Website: macys
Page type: gifting
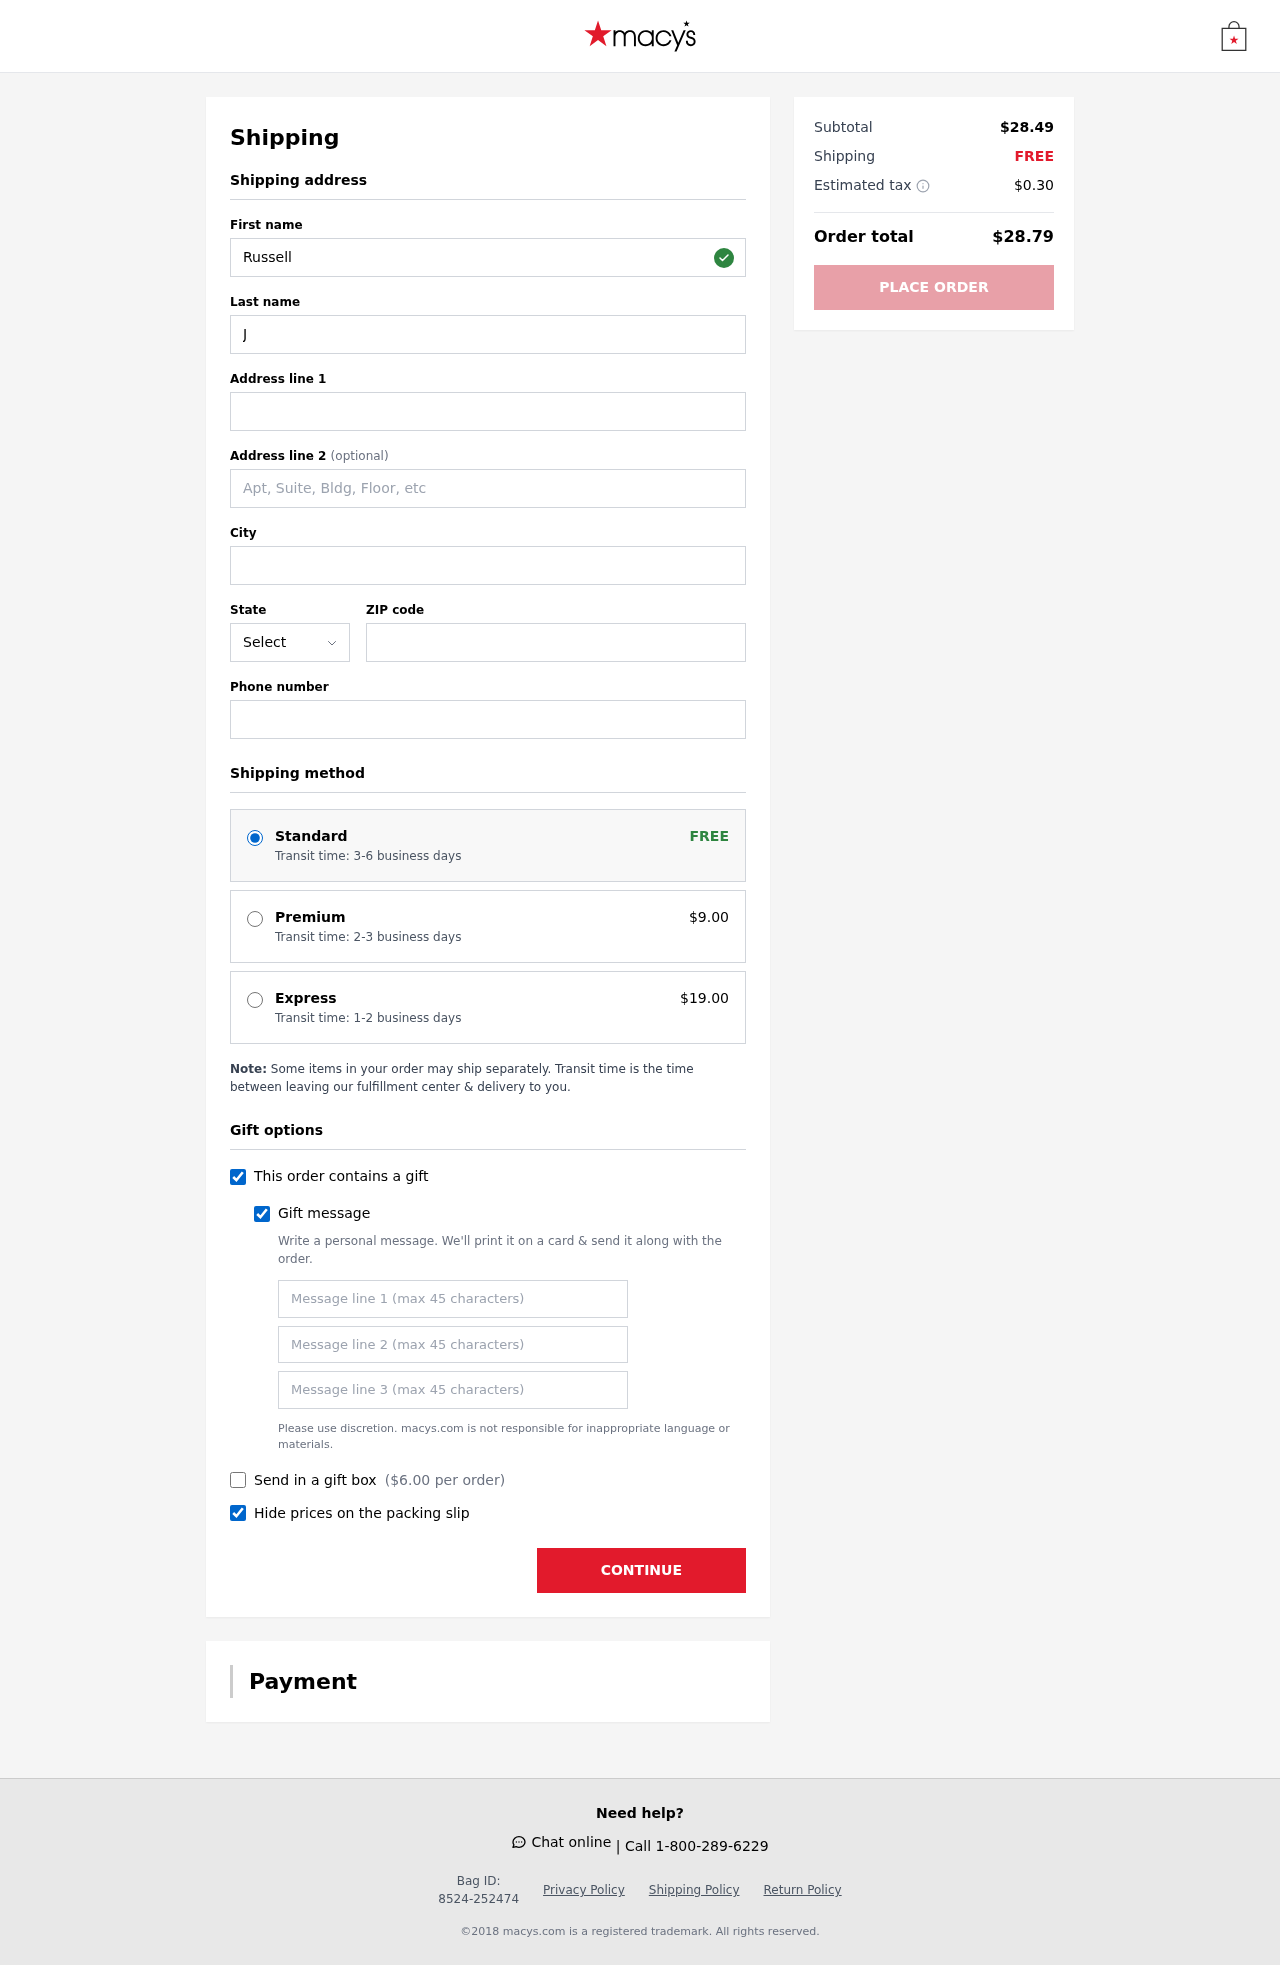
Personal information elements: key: PII_STATE_ABBR
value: KY
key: PII_FIRSTNAME
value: Russell
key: PII_LASTNAME
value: Johnson
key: PII_STREET
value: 35262 Martin Orchard
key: PII_CITY
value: Lake Eddieberg
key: PII_POSTCODE
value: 41762
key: PII_PHONE
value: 4514240918
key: PII_GIFT_MESSAGE
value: Hey Joshua! Thought these would be perfect for those late-night baking sessions we always talk about. Can't wait to see what delicious treats you whip up! Russell
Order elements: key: ORDER_SHIPPING_STANDARD
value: Transit time: 3-6 business days
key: ORDER_SHIPPING_PREMIUM
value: Transit time: 2-3 business days
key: ORDER_SHIPPING_PREMIUM_PRICE
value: $9.00
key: ORDER_SHIPPING_EXPRESS
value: Transit time: 1-2 business days
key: ORDER_SHIPPING_EXPRESS_PRICE
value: $19.00
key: ORDER_GIFT_BOX_PRICE
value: $6.00
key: ORDER_SUBTOTAL
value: $28.49
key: ORDER_SHIPPING_COST
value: FREE
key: ORDER_TAX
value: $0.30
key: ORDER_TOTAL
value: $28.79